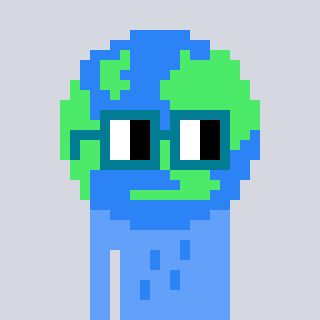
a pixel art character with square dark green glasses, a earth-shaped head and a blue-colored body on a cool background